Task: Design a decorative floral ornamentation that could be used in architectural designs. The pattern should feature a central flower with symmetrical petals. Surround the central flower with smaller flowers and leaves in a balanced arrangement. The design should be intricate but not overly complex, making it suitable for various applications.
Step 161:
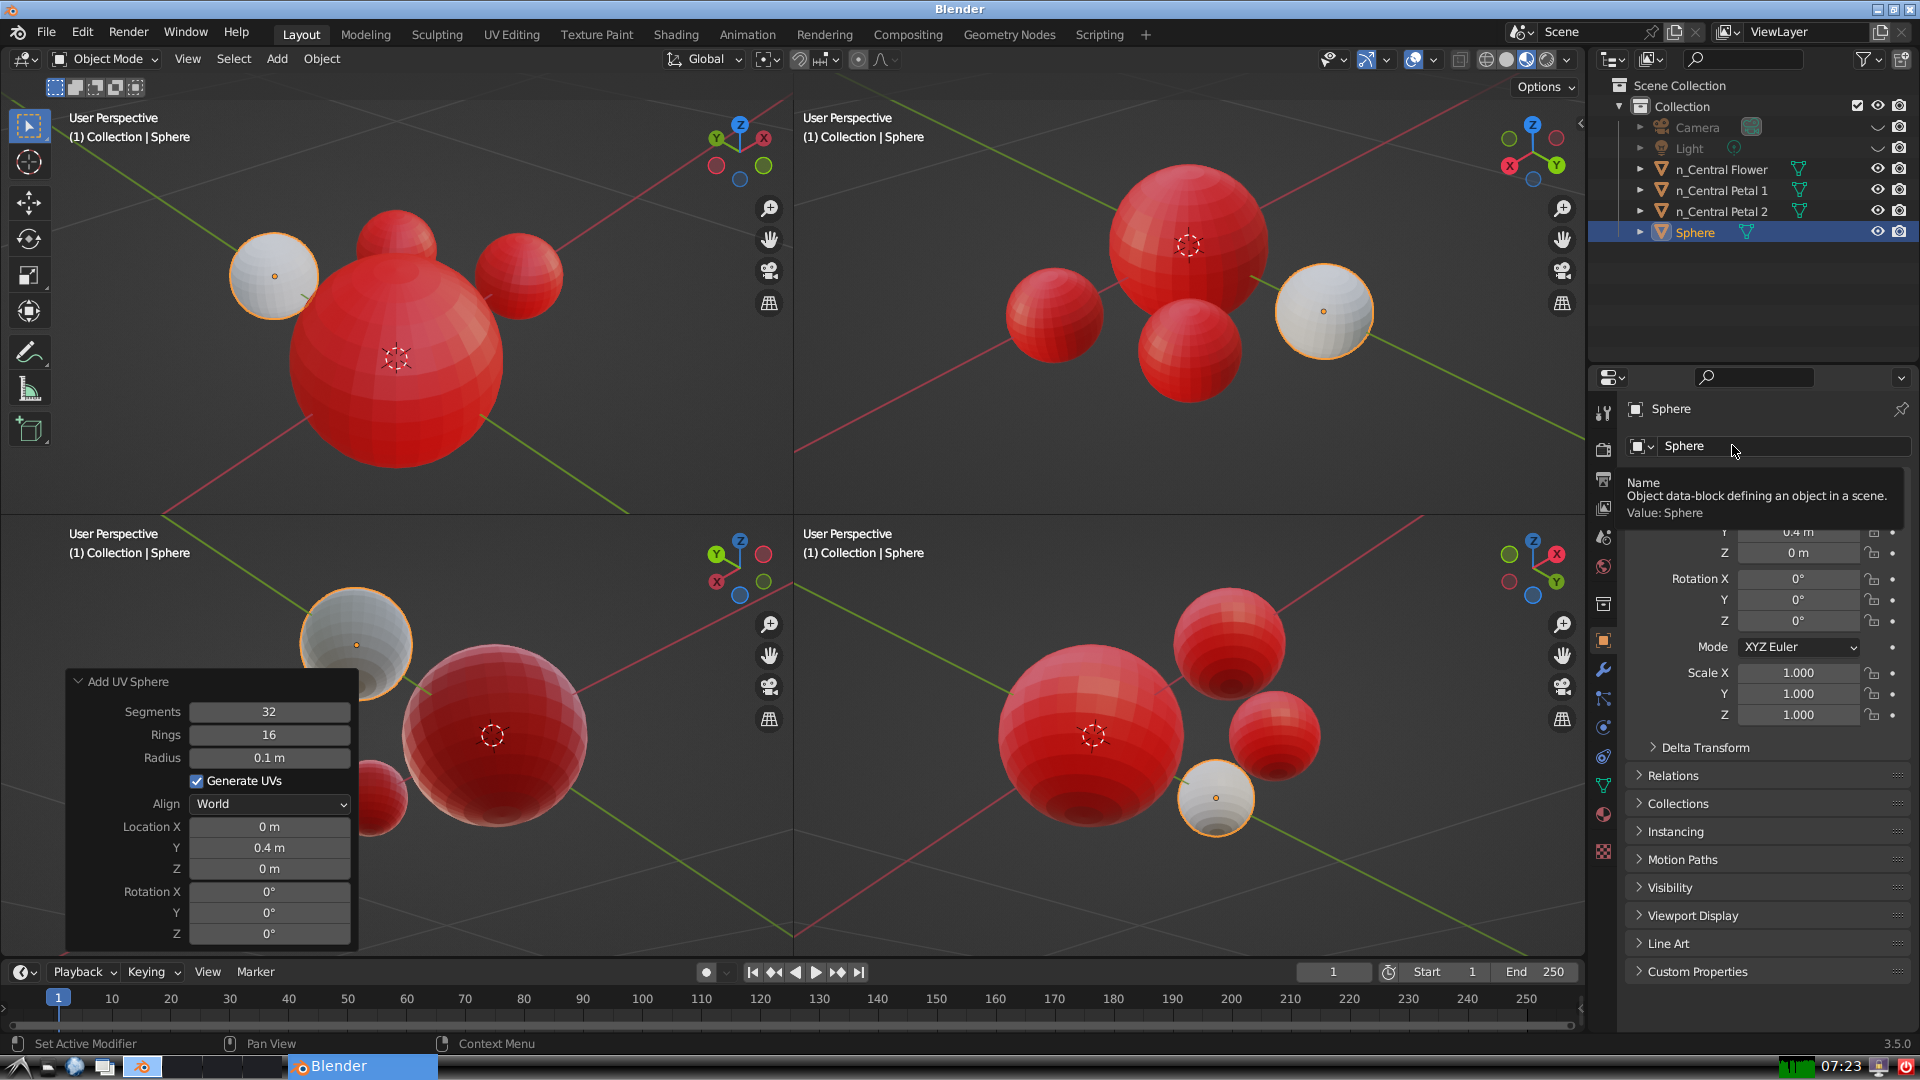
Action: click: no